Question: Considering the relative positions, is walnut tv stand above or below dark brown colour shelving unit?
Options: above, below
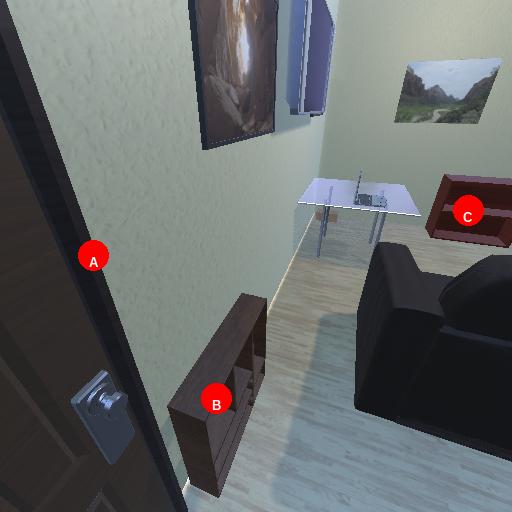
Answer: above